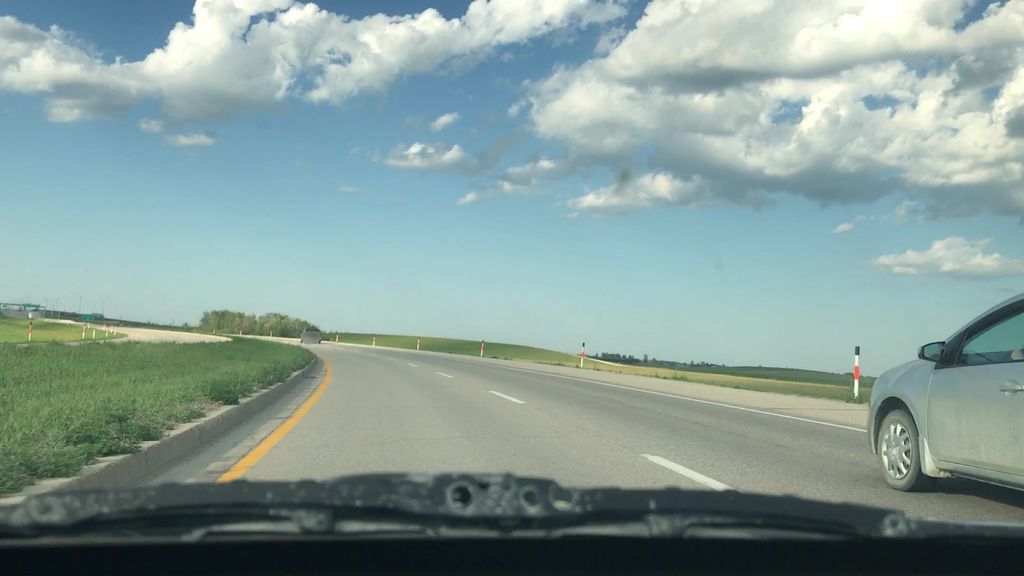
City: winnipeg